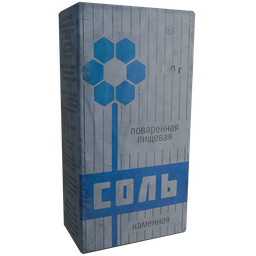
Label: architecture